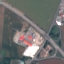
Land use / land cover: Highway